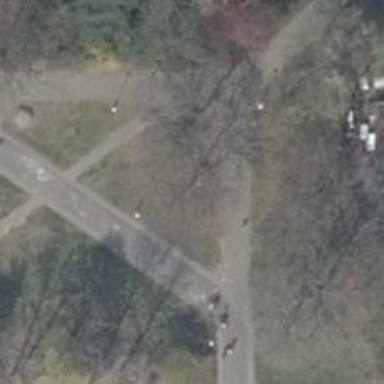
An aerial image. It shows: Park with broadleaved deciduous trees.